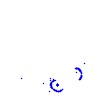
Particle: kaon